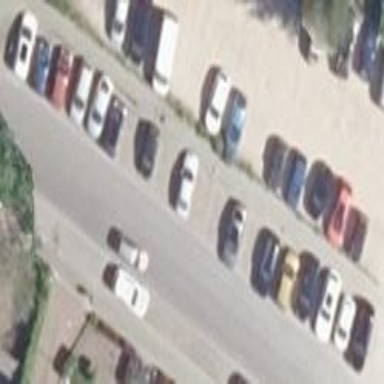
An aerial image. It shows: Normal street-side parking space.